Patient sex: M
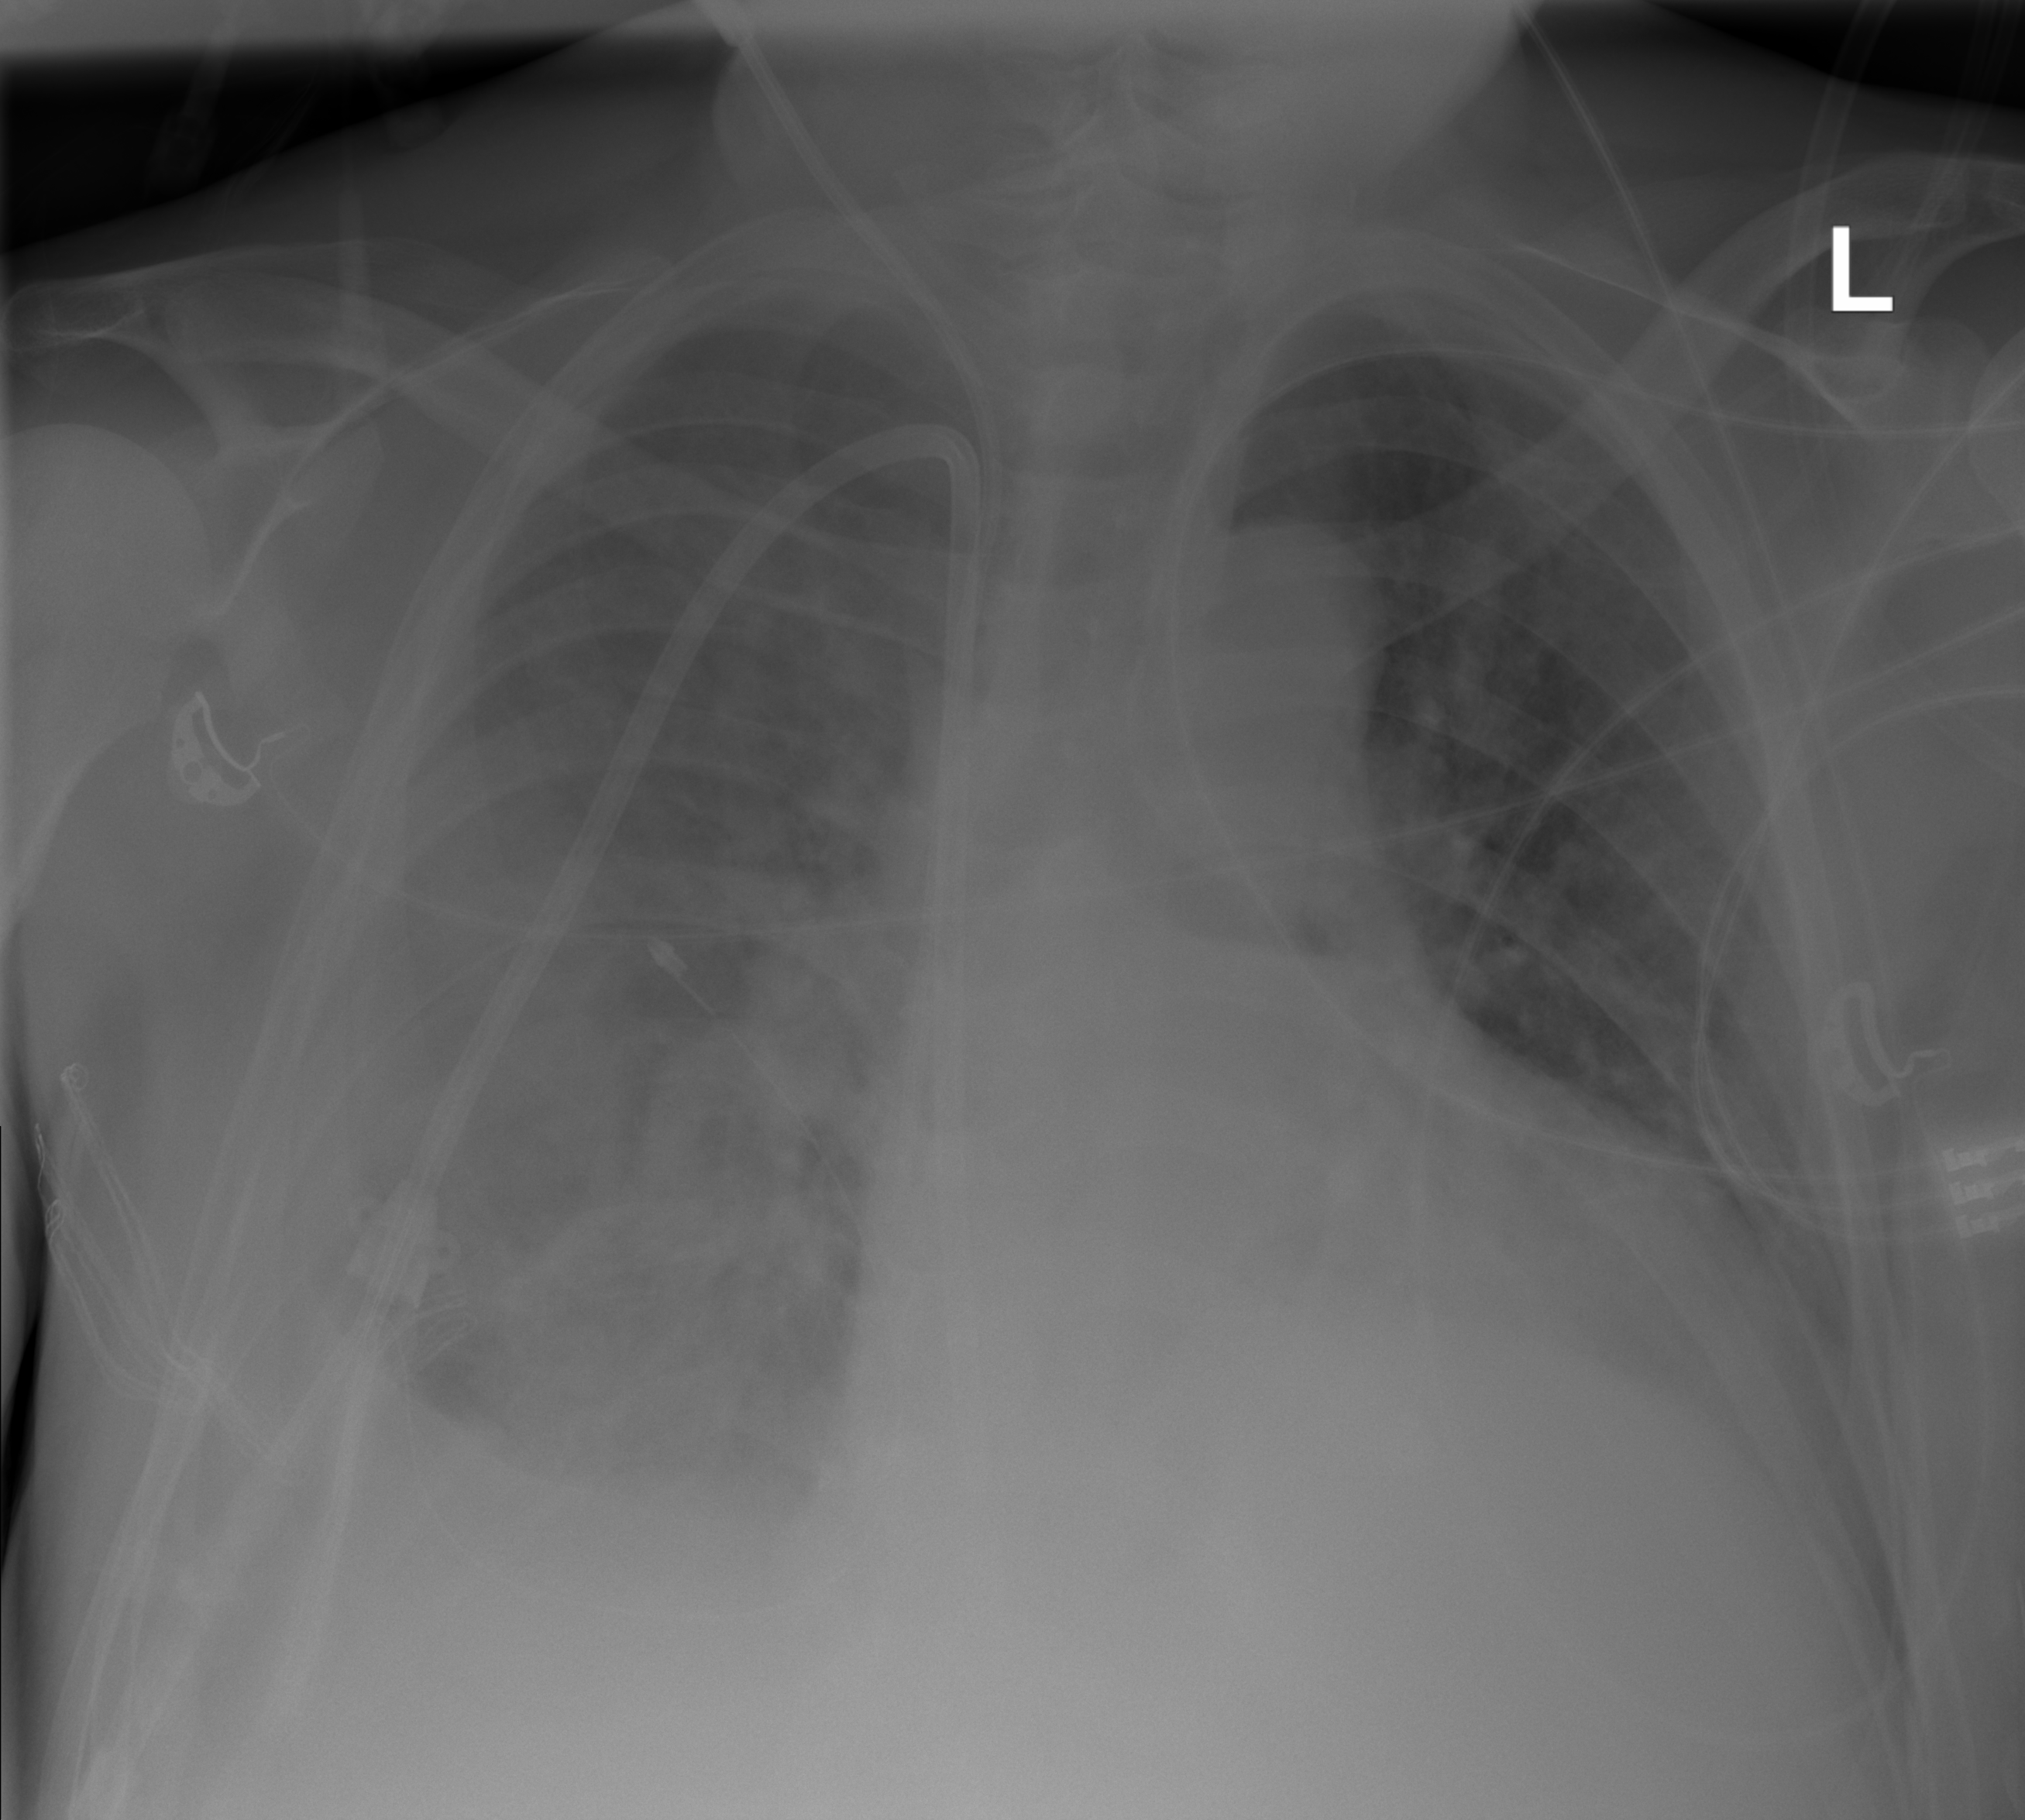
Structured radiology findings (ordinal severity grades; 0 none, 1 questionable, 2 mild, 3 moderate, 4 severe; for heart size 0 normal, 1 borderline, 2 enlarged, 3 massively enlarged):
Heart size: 0
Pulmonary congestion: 2
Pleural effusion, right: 2
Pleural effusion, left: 0
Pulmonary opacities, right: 2
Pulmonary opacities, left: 0
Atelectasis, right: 3
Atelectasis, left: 0